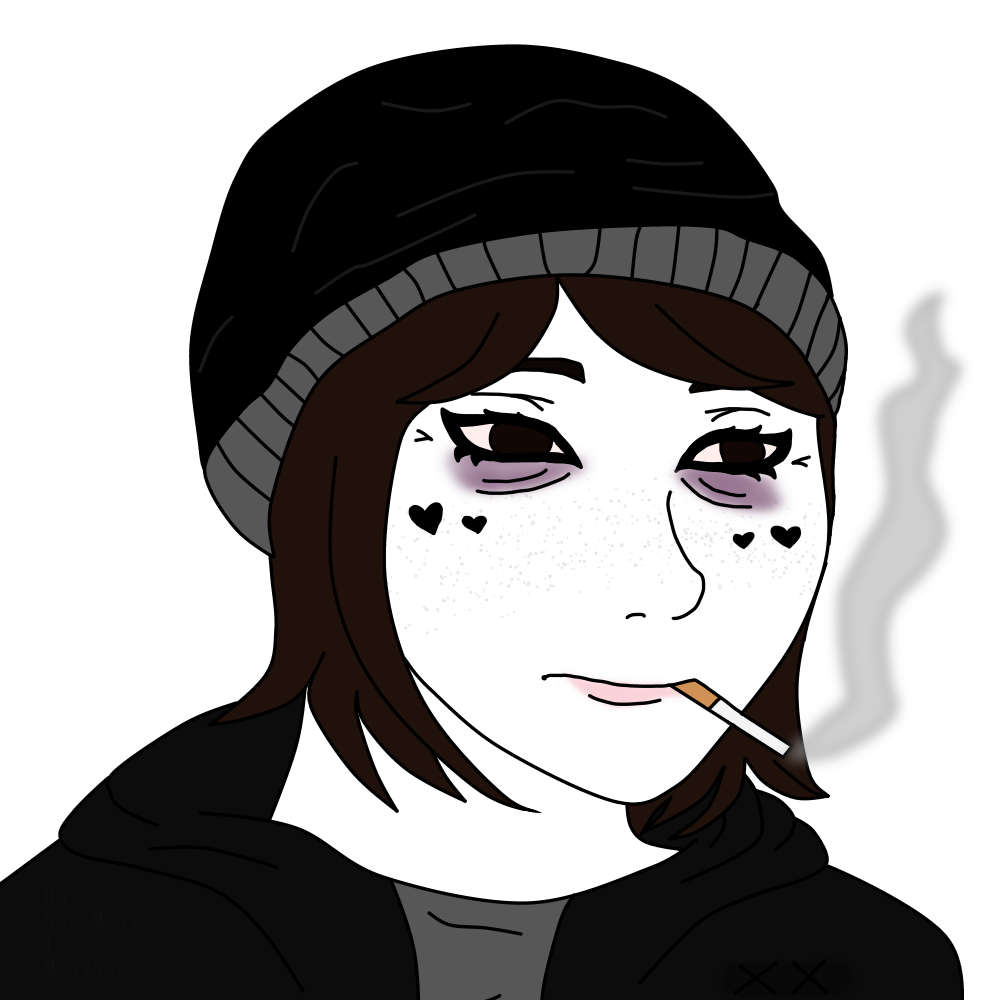
Label: 5_Doomer